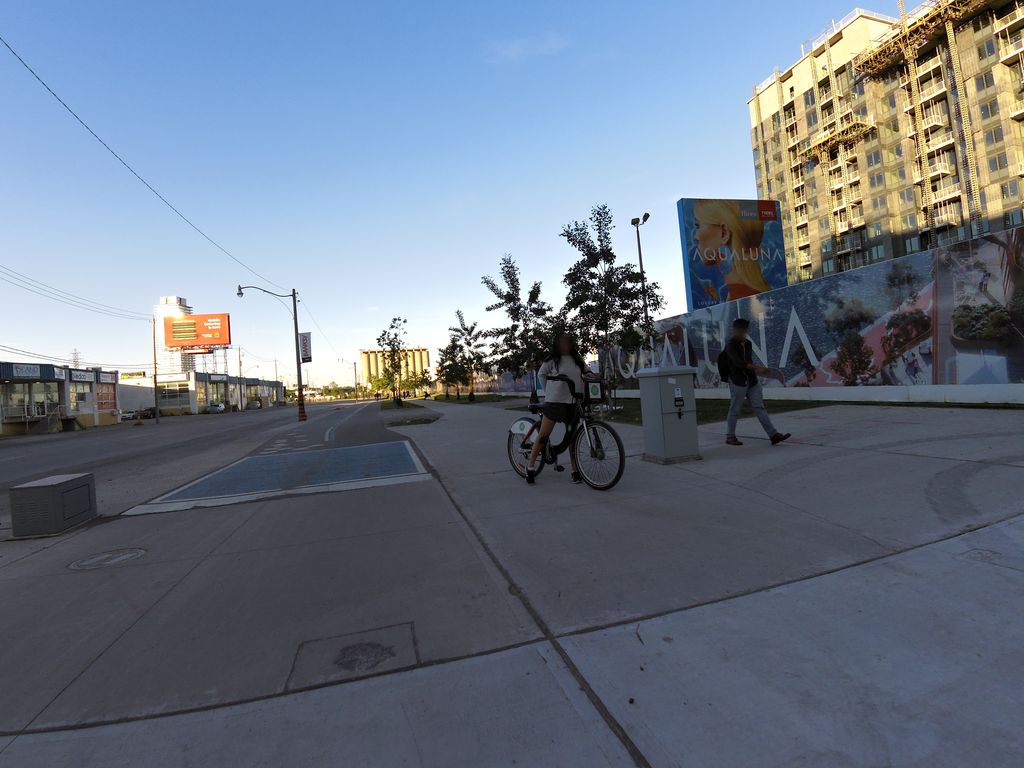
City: toronto